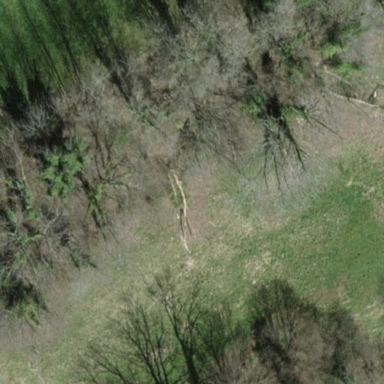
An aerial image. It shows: Forest area.